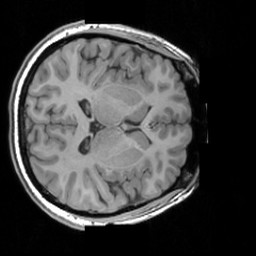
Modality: T1w
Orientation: axial
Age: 23
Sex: female
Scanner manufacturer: siemens
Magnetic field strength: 3 T
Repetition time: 1.63 s
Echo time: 0.00311 s